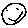
Label: smiley face